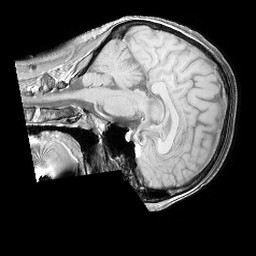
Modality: T1w
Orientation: sagittal
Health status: ill
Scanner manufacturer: philips
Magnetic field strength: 3 T
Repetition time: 0.3787 s
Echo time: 0.002908 s